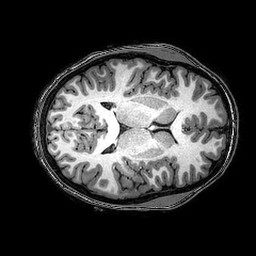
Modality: T1w
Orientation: axial
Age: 24
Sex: female
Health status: healthy
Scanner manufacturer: philips
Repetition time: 0.008223 s
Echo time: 0.00378 s